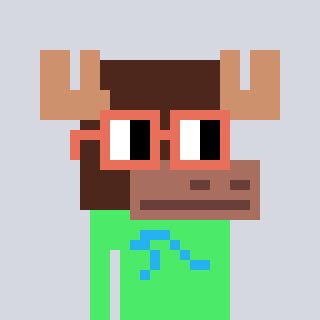
a pixel art character with square orange glasses, a moose-shaped head and a teal-colored body on a cool background